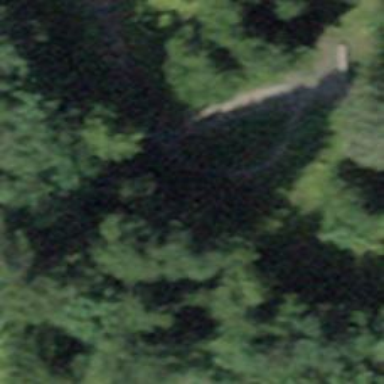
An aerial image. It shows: Unpaved path with excellent trail visibility.